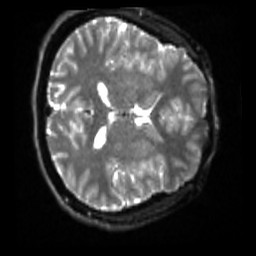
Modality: sbref
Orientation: axial
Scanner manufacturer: siemens
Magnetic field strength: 3 T
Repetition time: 4 s
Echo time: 0.0594 s